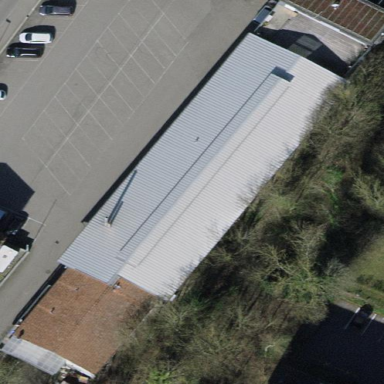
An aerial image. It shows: Commercial building.